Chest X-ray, PA view. Patient: 12 years old, sex M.
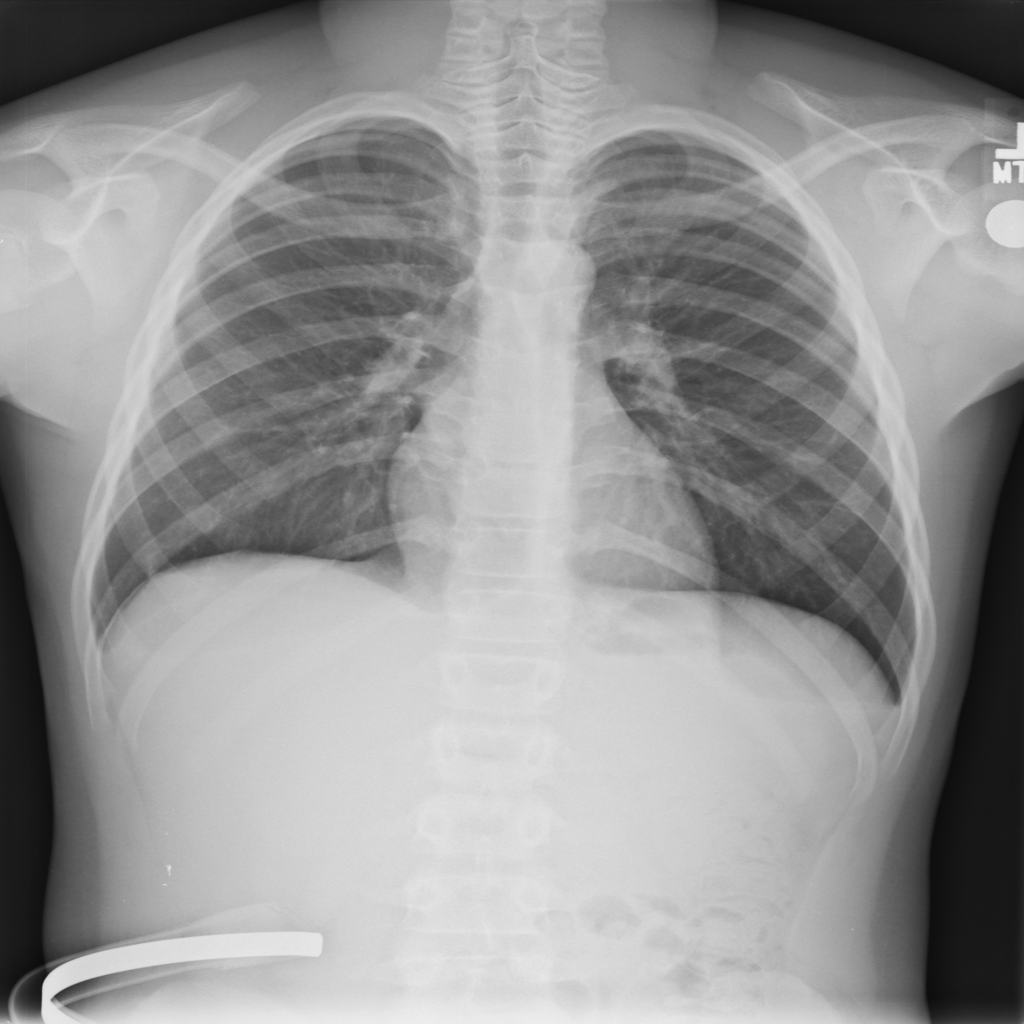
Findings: No Finding